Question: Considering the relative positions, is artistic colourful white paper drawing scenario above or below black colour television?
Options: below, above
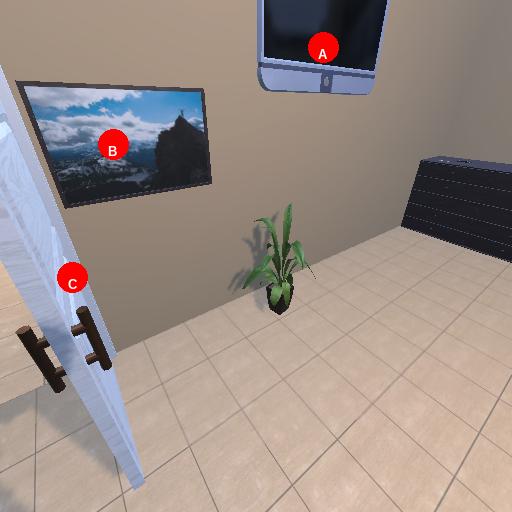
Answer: below